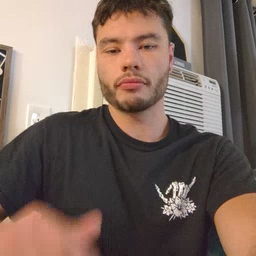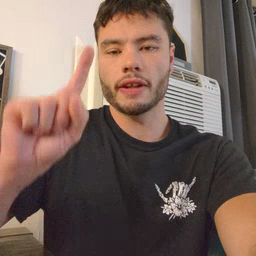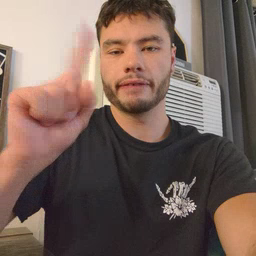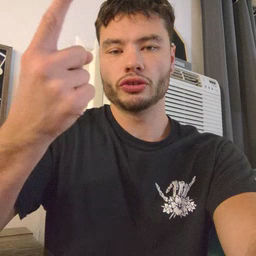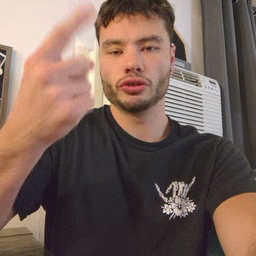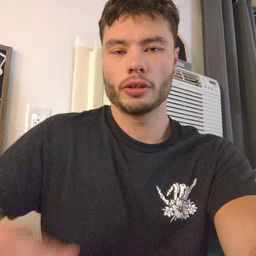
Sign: first